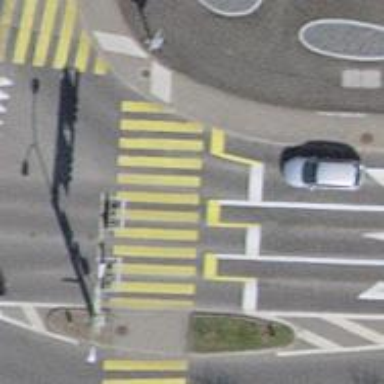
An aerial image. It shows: Crossing with traffic signals and zebra crossing island.